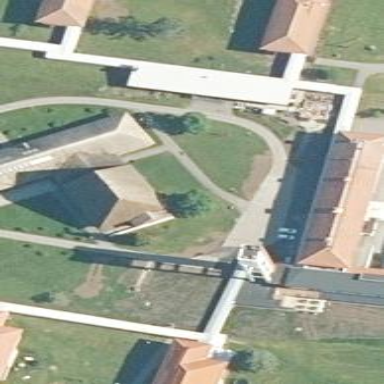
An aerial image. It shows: Church which is place of worship.